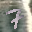
Label: 7